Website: crate-barrel
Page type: cart
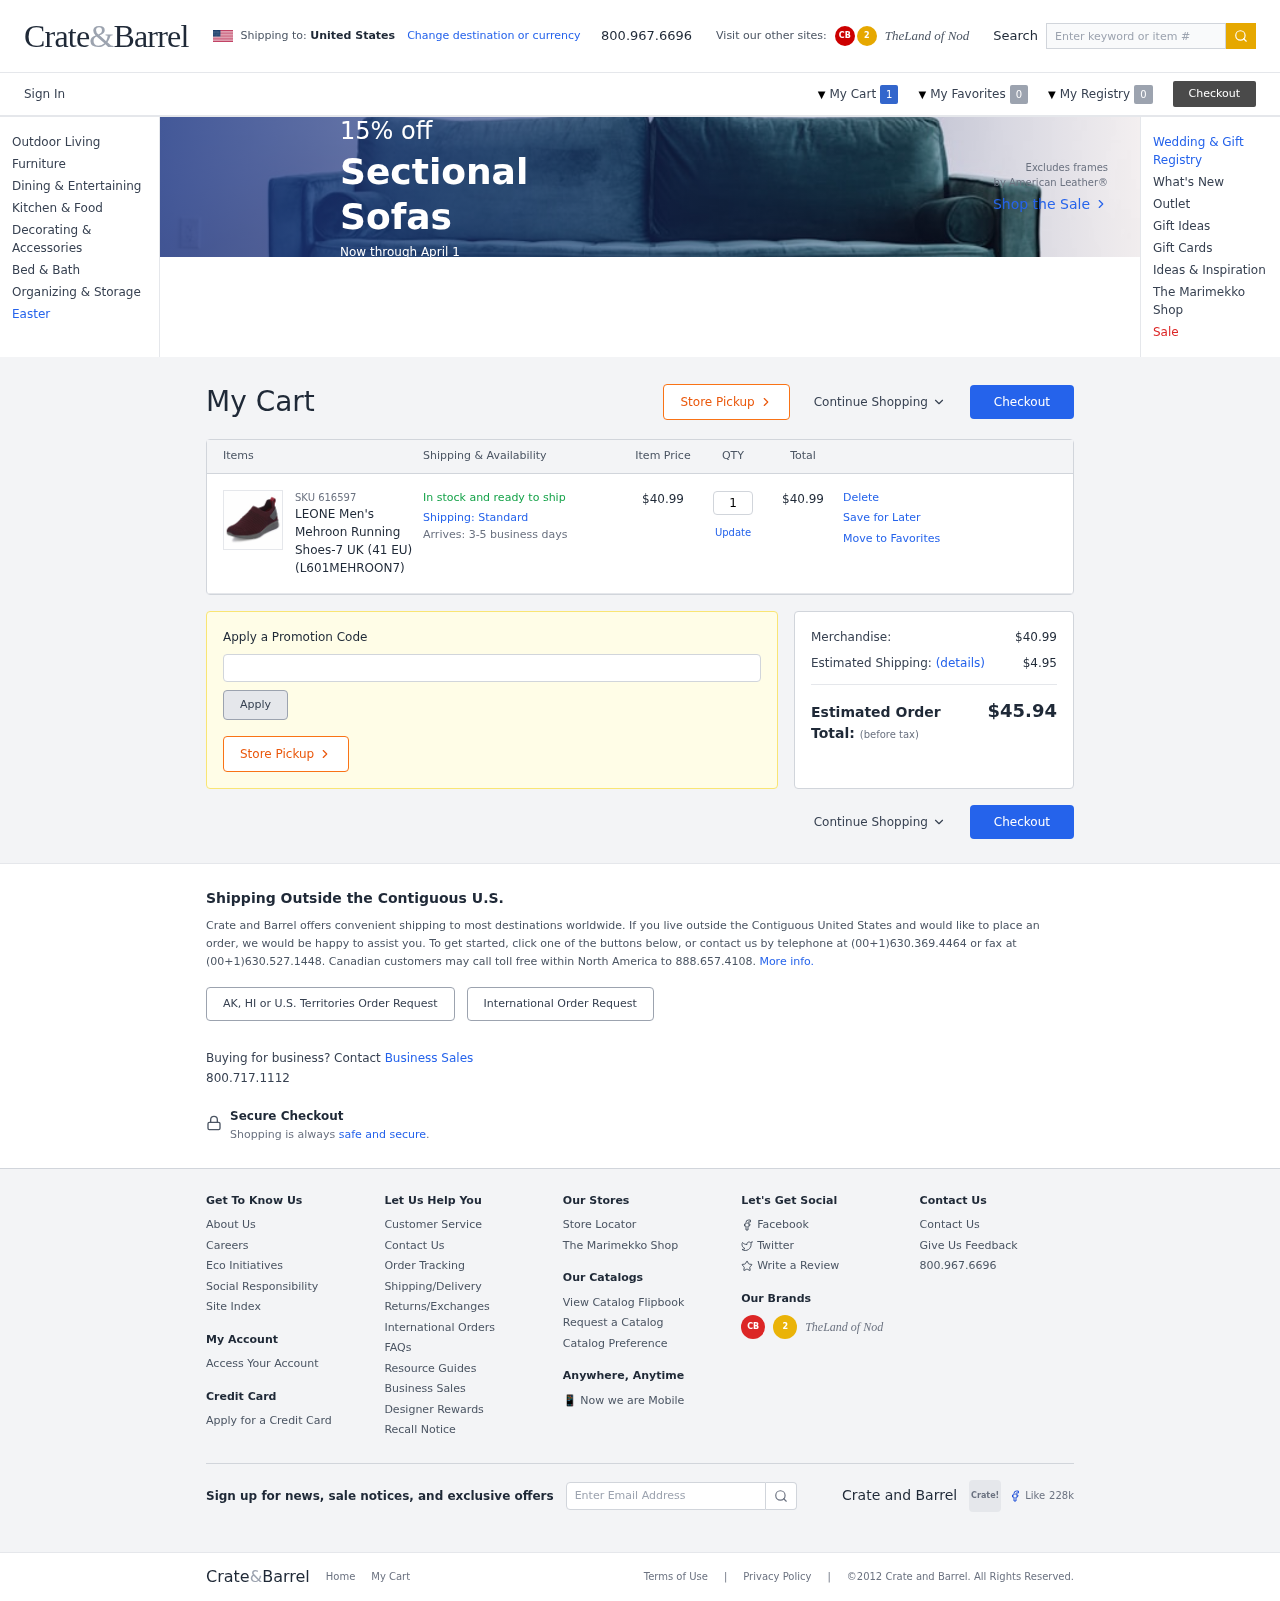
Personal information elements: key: PII_PROMO_CODE
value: VIP3257
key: PII_COUNTRY
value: United States
Product elements: key: PRODUCT1_NAME
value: LEONE Men's Mehroon Running Shoes-7 UK (41 EU) (L601MEHROON7)
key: PRODUCT1_PRICE
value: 40.99
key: PRODUCT1_QUANTITY
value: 1
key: PRODUCT1_SKU
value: SKU 616597
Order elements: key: ORDER_NUM_ITEMS
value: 1
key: ORDER_ITEM_TOTAL
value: $40.99
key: ORDER_SUBTOTAL
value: $40.99
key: ORDER_SHIPPING_COST
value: $4.95
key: ORDER_TOTAL
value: $45.94
Search elements: key: HEADER_SEARCH
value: Enter keyword or item #